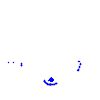
Particle: electron